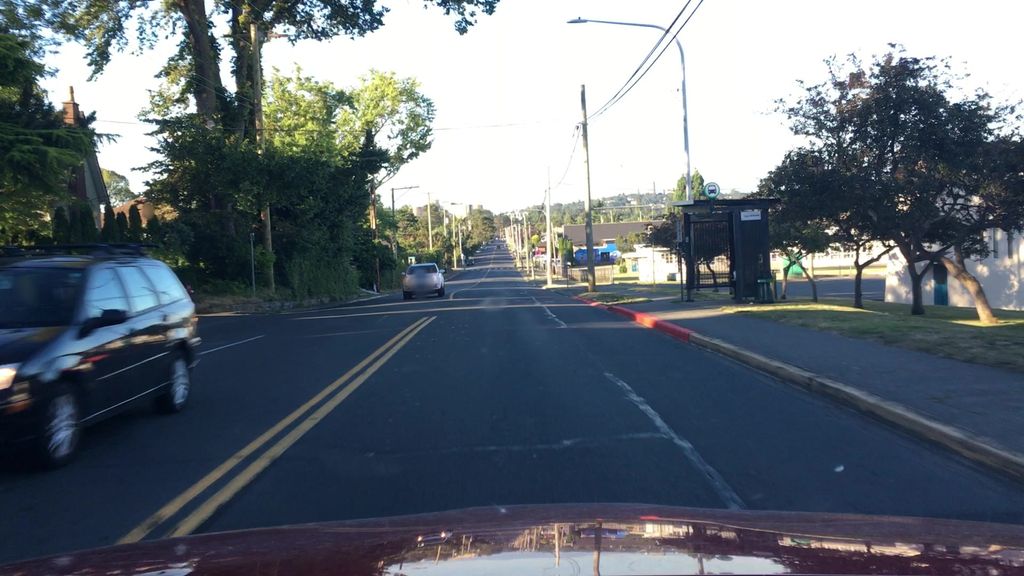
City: victoria